Interaction volume radius: 10 \u00c5
Interaction volume height: 25 \u00c5
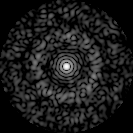
Disorder parameter: 0.8634